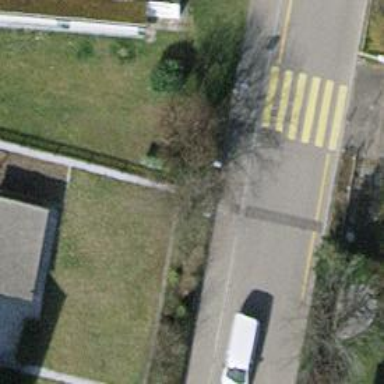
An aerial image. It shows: Street cabinet.